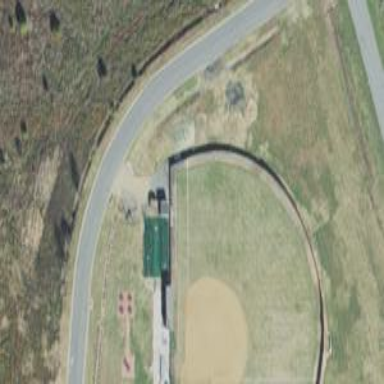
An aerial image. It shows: Softball pitch for leisure land activities.